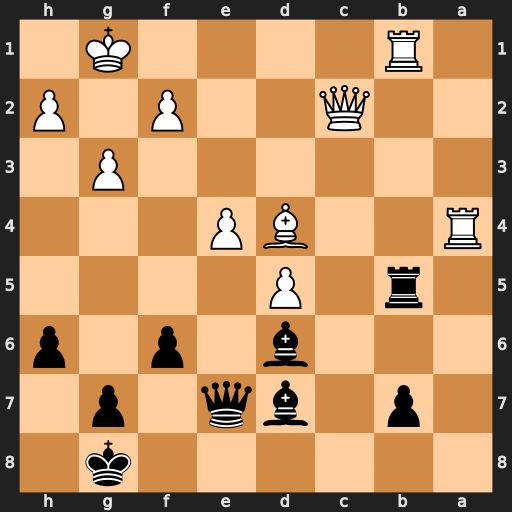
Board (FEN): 6k1/1p1bq1p1/3b1p1p/1r1P4/R2BP3/6P1/2Q2P1P/1R4K1
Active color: b
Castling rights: -
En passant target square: -
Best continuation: Rxb1+ Qxb1 Bxa4